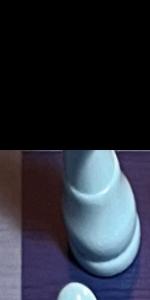
Label: King_White